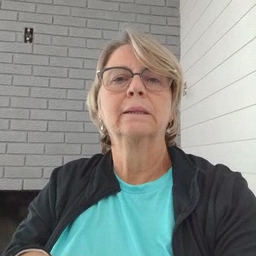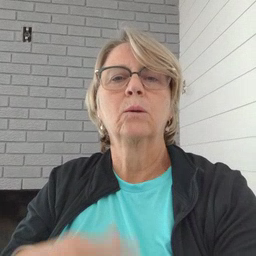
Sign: white